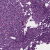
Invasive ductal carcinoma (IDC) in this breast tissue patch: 1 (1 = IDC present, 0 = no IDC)